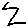
Label: zigzag